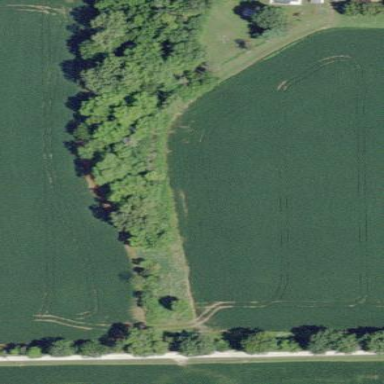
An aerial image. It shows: Beautiful woodland area.